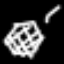
Label: diamond